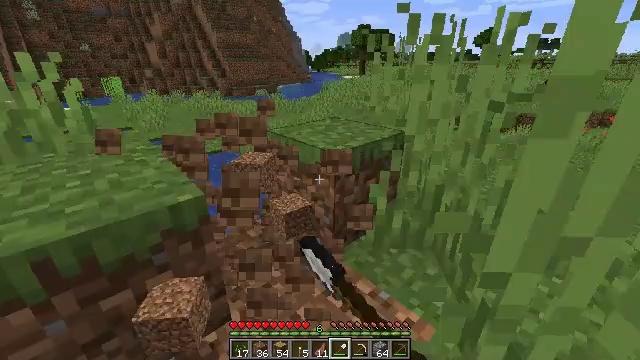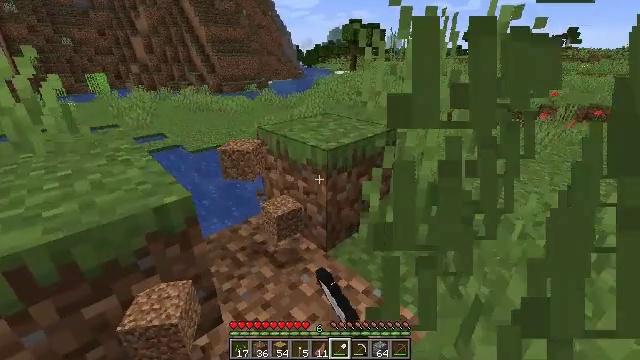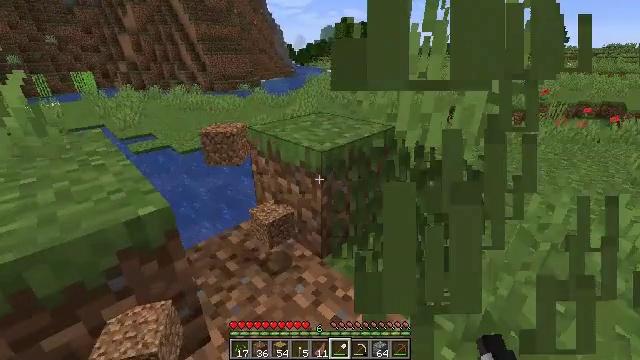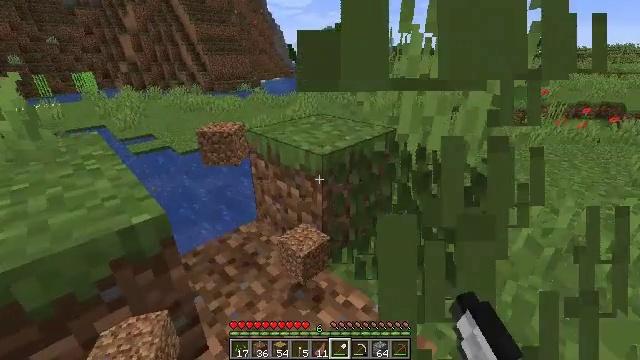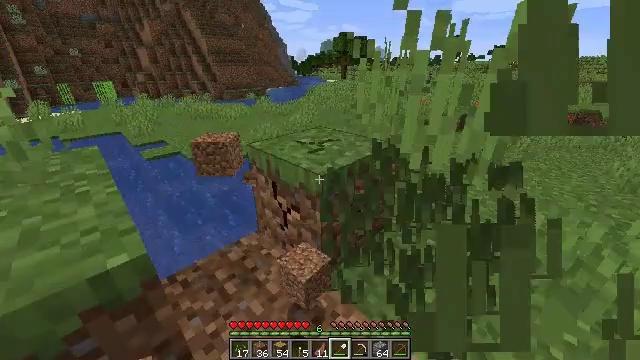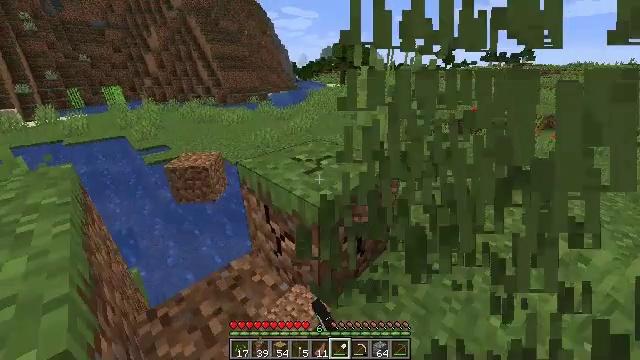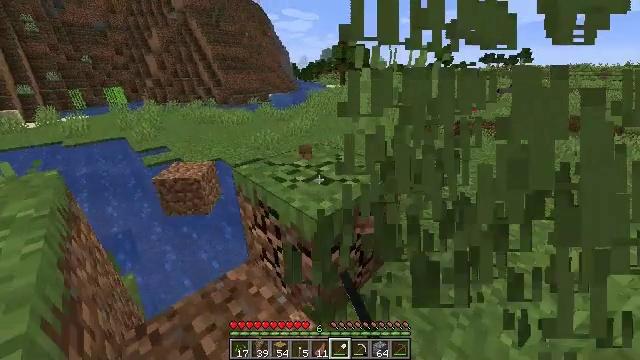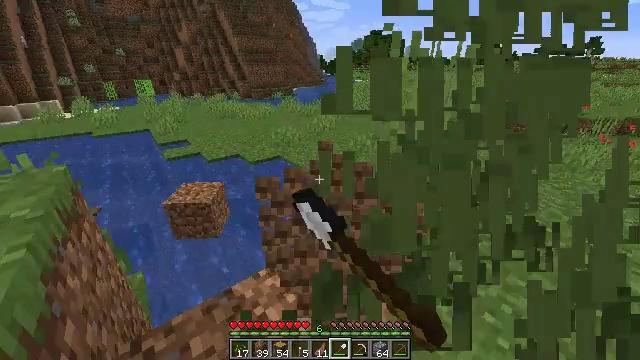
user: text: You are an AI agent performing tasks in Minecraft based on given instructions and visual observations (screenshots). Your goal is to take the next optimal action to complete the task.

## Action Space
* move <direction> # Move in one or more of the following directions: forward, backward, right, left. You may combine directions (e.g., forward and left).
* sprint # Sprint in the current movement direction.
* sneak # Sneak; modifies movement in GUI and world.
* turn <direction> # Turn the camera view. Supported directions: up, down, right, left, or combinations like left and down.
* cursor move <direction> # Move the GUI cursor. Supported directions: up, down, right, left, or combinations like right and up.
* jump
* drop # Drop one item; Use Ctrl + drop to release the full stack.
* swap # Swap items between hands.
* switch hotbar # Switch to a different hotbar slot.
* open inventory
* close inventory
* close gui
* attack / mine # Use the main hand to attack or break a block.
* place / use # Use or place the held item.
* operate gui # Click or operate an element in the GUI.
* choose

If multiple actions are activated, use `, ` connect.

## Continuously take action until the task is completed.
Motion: motion action
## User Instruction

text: Collect tall grass by breaking it.
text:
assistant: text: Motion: turn right, attack / mine
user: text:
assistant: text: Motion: move forward, turn right, attack / mine
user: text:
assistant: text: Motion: move forward, attack / mine
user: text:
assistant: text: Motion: move forward, attack / mine
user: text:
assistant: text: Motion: move forward, attack / mine
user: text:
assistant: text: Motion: attack / mine
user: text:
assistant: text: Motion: turn left, attack / mine
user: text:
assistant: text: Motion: attack / mine